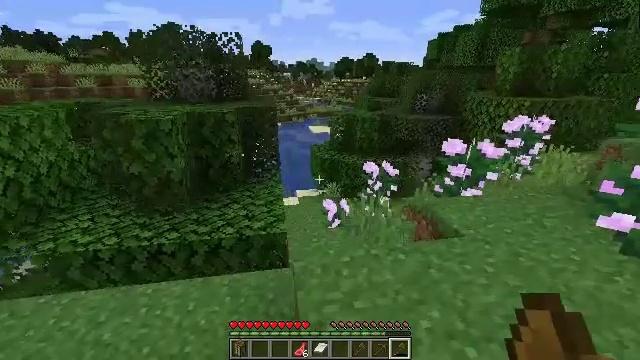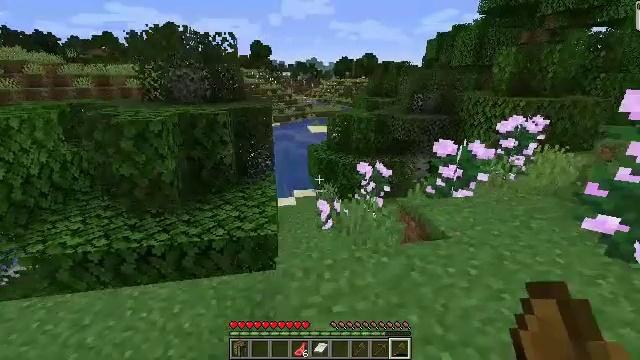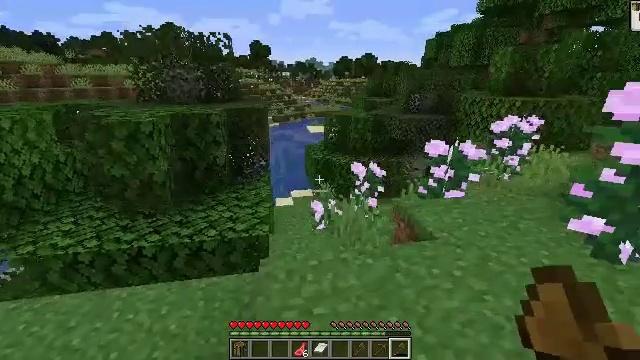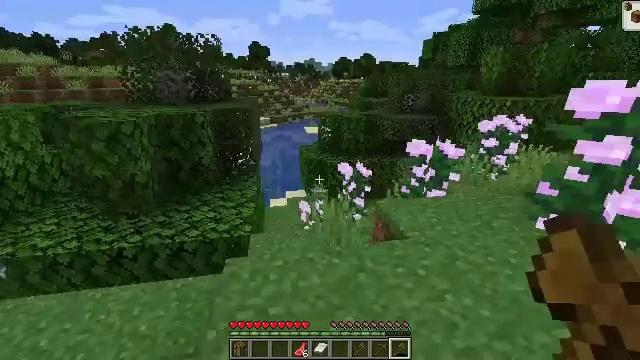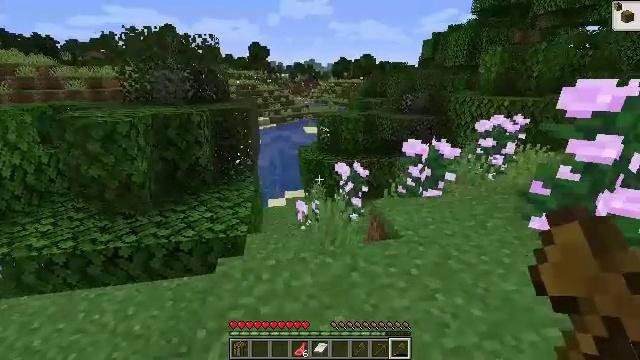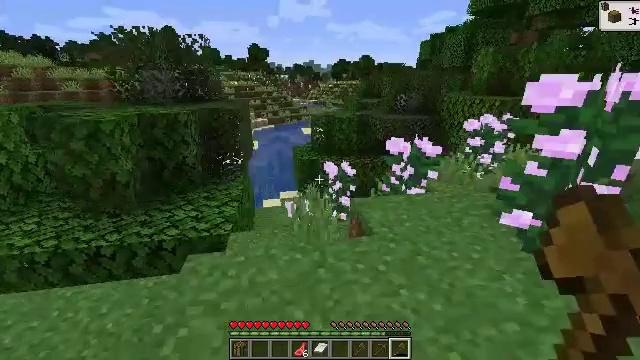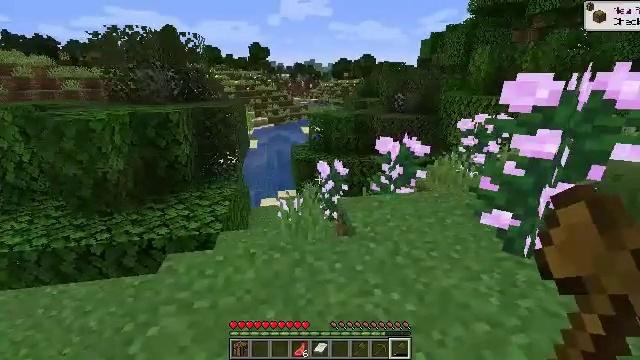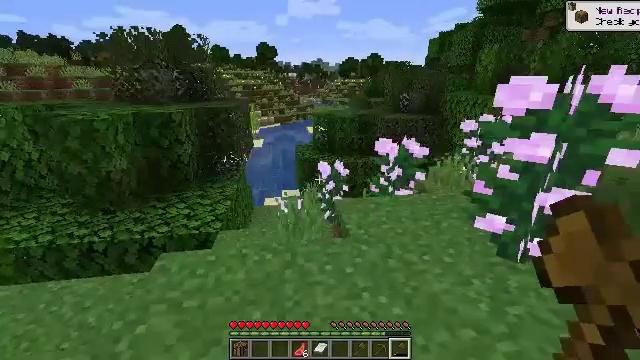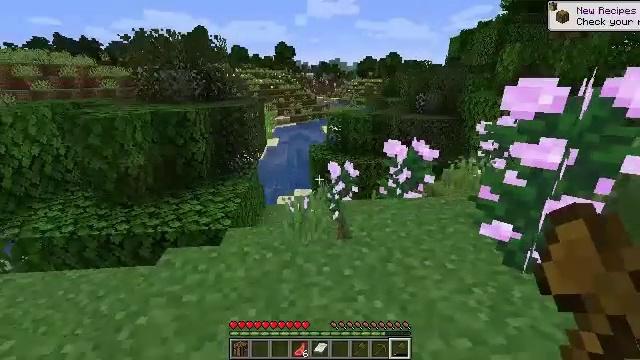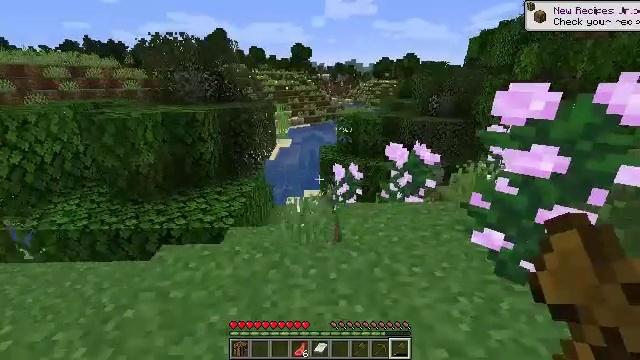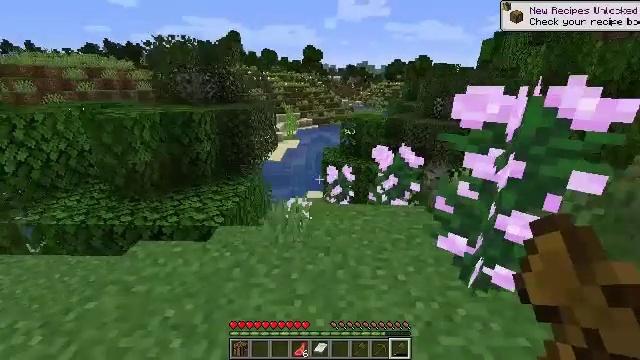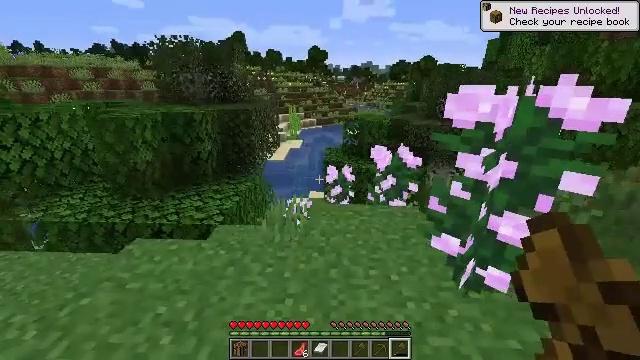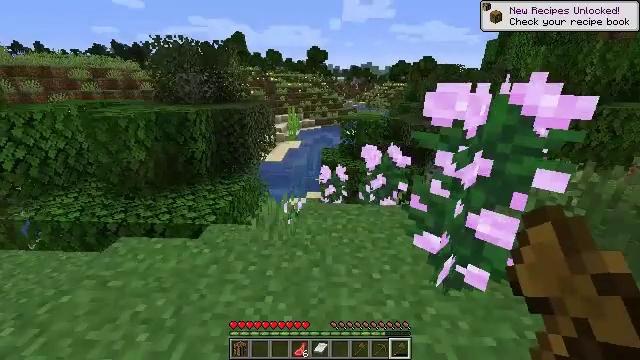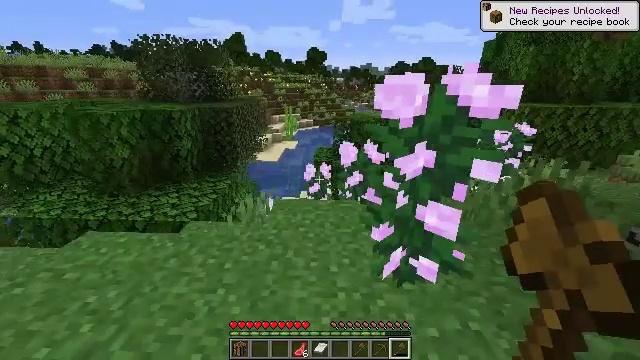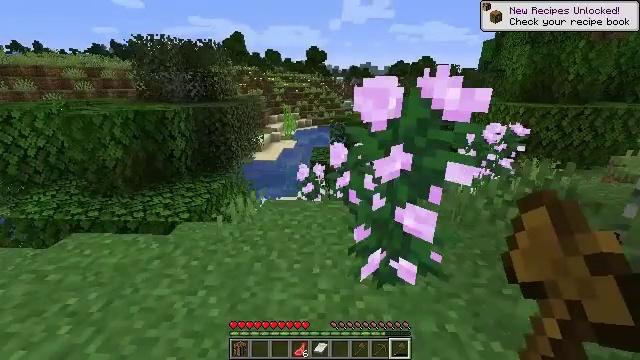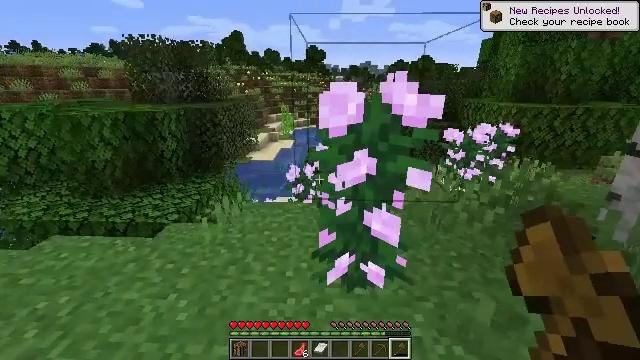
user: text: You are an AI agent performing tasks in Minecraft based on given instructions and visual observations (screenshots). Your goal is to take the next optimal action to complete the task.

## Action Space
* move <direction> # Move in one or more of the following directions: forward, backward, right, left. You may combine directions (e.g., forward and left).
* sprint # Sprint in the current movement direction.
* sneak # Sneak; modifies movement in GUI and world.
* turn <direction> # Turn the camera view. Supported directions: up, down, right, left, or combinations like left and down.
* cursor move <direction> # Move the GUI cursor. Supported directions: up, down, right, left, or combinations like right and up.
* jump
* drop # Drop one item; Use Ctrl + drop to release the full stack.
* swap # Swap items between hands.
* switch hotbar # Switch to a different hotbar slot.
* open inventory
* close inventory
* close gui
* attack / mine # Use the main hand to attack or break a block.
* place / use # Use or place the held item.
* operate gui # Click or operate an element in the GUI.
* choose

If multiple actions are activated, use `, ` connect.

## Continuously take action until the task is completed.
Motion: motion action
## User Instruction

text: Hunt animals.
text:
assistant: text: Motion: move right
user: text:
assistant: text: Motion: move right
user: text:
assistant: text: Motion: move right
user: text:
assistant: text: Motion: move right
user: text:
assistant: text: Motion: move right
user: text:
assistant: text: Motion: move right
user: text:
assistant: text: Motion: move right, turn left
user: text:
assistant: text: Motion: move right, turn left
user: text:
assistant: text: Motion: move right, turn left
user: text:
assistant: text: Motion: move right, turn left
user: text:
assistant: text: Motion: move right
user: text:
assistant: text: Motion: move right
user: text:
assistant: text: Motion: move right
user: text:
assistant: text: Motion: move right
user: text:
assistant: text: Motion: move right
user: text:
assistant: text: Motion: no_op
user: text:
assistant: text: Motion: no_op
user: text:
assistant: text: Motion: no_op
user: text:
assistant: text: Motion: no_op
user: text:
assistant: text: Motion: move left
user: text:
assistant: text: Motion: move left
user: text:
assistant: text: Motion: move left
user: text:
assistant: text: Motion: move left
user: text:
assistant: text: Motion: move left
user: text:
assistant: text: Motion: move forward and move left
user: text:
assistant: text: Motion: move forward and move left
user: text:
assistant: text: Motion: move forward and move left
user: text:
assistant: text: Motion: move forward
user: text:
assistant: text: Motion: move forward
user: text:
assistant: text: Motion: move forward